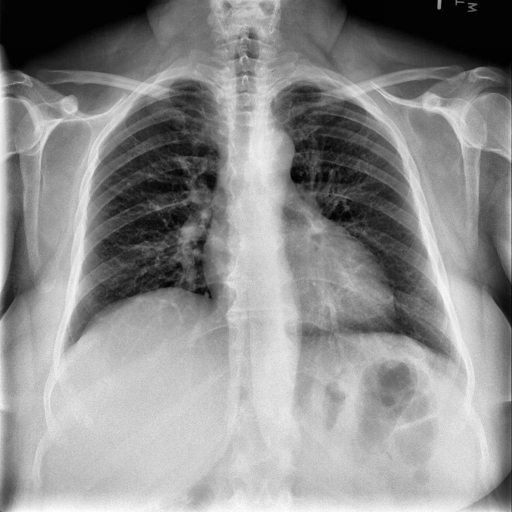
Finding: NORMAL